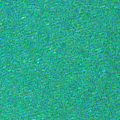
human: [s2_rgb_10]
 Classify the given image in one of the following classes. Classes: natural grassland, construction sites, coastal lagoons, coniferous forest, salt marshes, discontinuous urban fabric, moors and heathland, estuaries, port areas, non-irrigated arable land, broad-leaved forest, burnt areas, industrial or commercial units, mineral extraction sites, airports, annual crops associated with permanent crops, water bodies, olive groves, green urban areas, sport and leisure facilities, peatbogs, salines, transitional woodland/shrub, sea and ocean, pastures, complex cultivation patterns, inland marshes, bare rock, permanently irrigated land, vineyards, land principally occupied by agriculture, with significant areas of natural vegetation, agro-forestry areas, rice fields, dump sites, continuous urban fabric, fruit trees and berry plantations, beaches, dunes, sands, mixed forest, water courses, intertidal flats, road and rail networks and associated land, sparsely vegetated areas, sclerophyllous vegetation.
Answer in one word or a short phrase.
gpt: sea and ocean